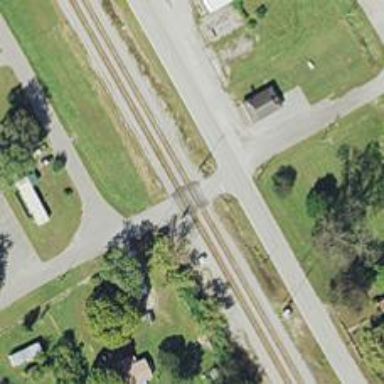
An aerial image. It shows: Railway level crossing.